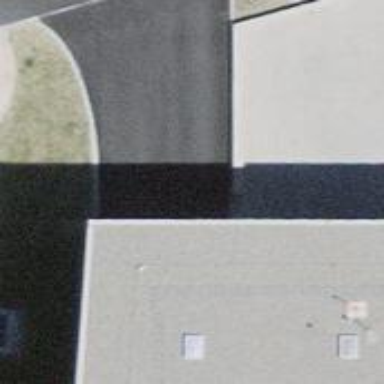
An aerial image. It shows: Parking entrance.